Question: I have a centred div with floating elements in it, each element has the same height and width and is floating. When the div is resized, there is always a gap on the right side where there isnt enough space to fit another element. What I want is for the div to only expand when it can fit another element rather than just have a space there. Is that possible?

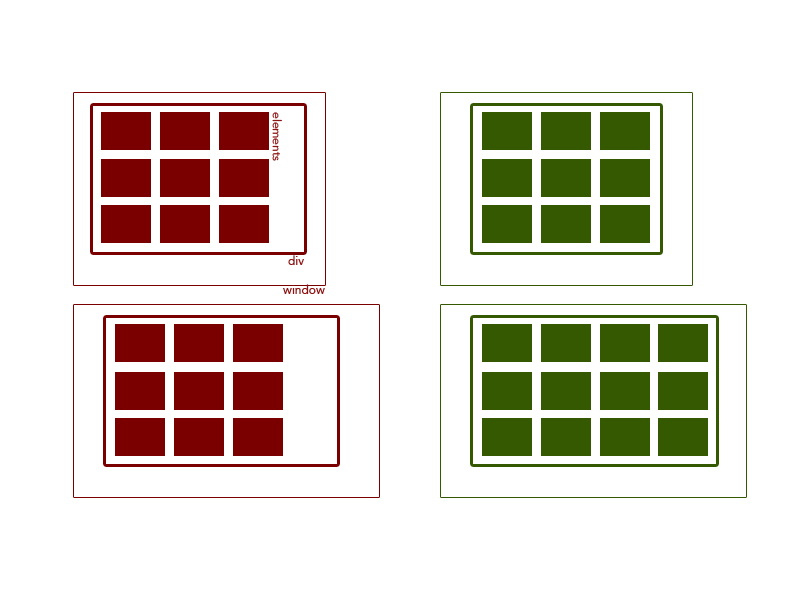
Answer: ## CSS3 Solution
Using some '@media' query calls (so there is a practical limit to how large one might want to go), yields a good result on CSS3 browsers. See <URL> code:
'''
<ul class="container">
<li></li>
<li></li>
<li></li>
<li></li>
<li></li>
<li></li>
<li></li>
<li></li>
<li></li>
<li></li>
<li></li>
<li></li>
<li></li>
<li></li>
<li></li>
</ul>
'''
'''
@media screen and (min-width: 122px) {
.container {width: 120px;}
}
@media screen and (min-width: 242px) {
.container {width: 240px;}
}
@media screen and (min-width: 362px) {
.container {width: 360px;}
}
@media screen and (min-width: 482px) {
.container {width: 480px;}
}
@media screen and (min-width: 602px) {
.container {width: 600px;}
}
/* you need to decide just how far to take it */
.container {
margin: 10px auto;
overflow: hidden;
border: 1px solid red;
height: 210px;
}
li {
width: 100px;
height: 50px;
background: cyan;
float: left;
margin: 10px;
}
'''
Also, it is possible that you or other users might find <URL>.